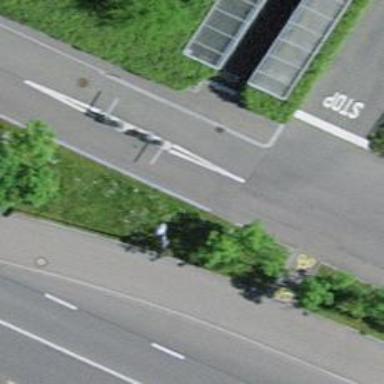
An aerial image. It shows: Lift gate barrier.